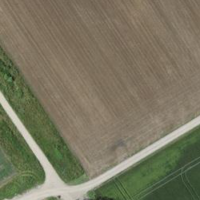
EUNIS habitat code: 52
Species observed at this site:
Emberiza calandra
Alauda arvensis
Saxicola rubetra
Oenanthe oenanthe
Phoenicurus phoenicurus
Falco tinnunculus
Accipiter nisus